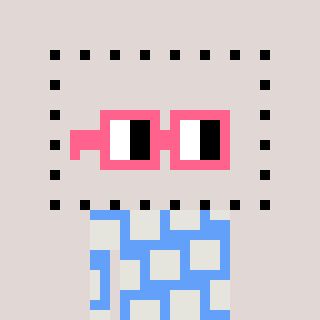
a pixel art character with square pink glasses, a void-shaped head and a blue-colored body on a warm background